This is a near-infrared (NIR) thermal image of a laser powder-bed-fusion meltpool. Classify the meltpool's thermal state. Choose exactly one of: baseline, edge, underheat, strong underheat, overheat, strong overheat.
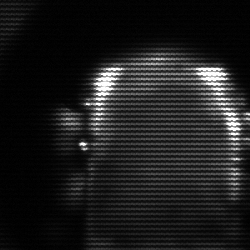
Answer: baseline